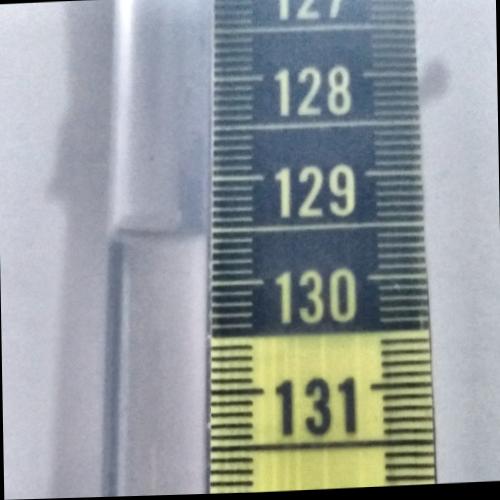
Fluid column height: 129.5 cm